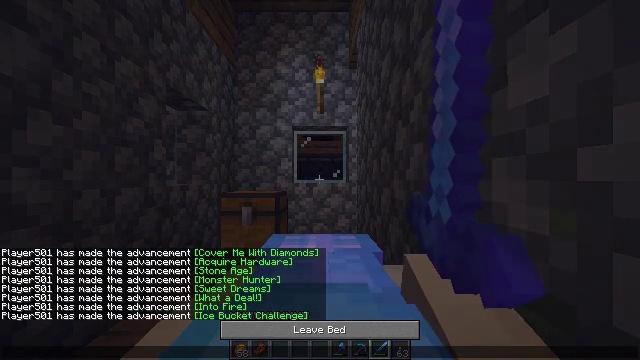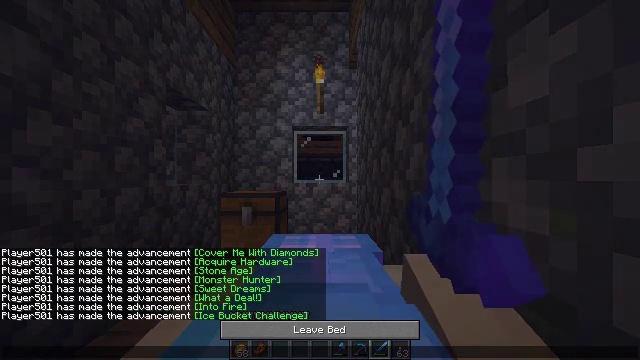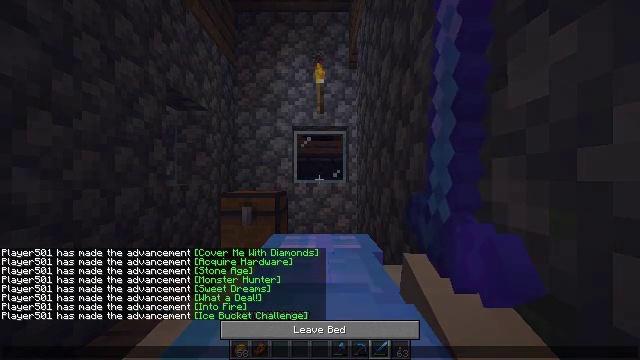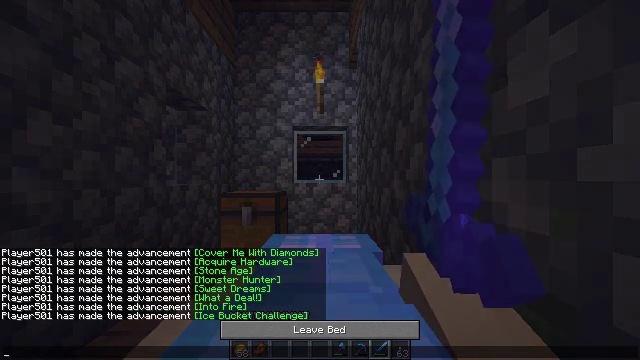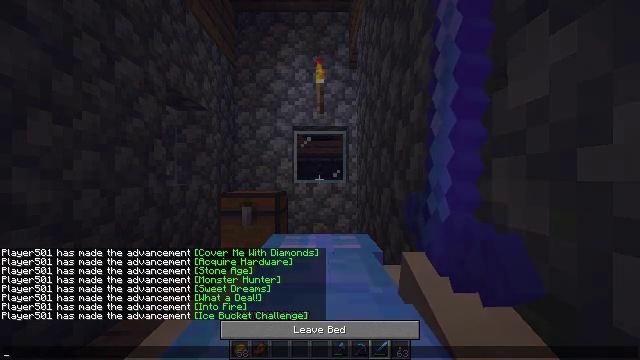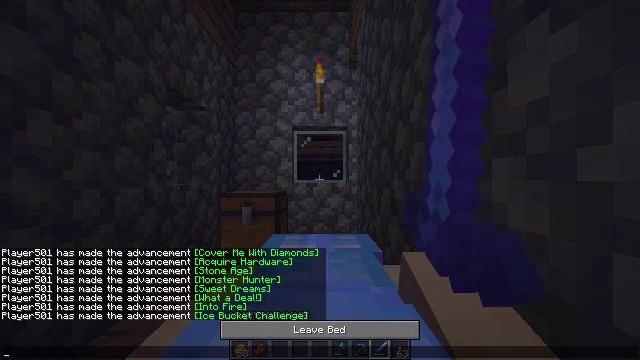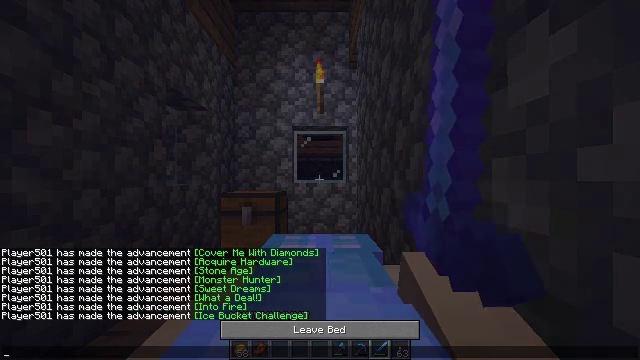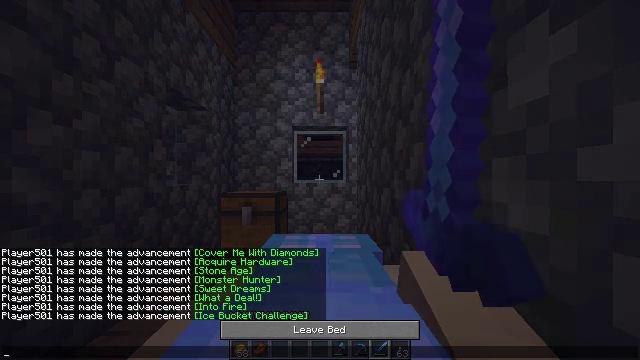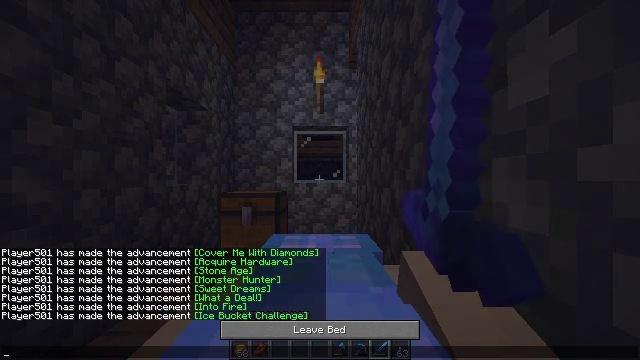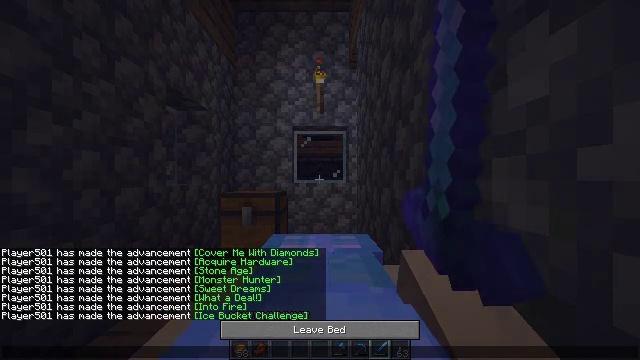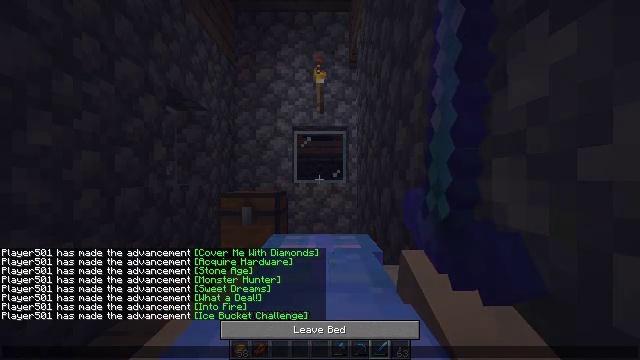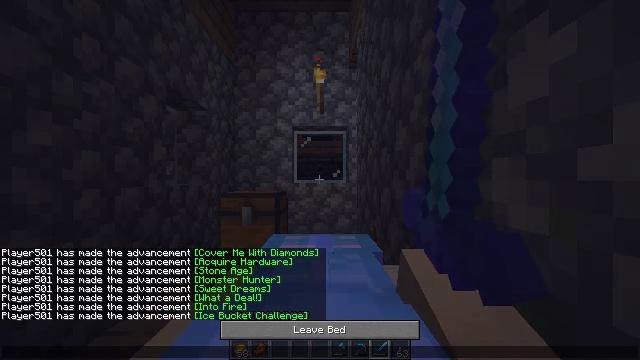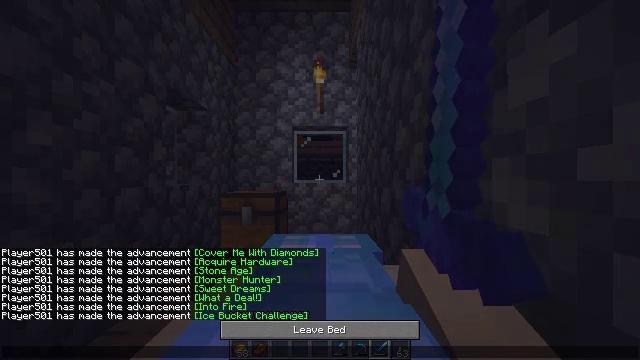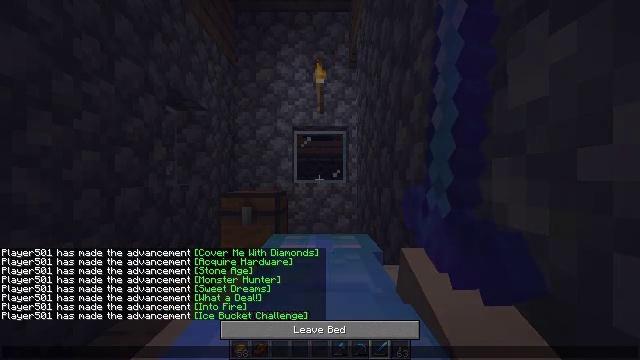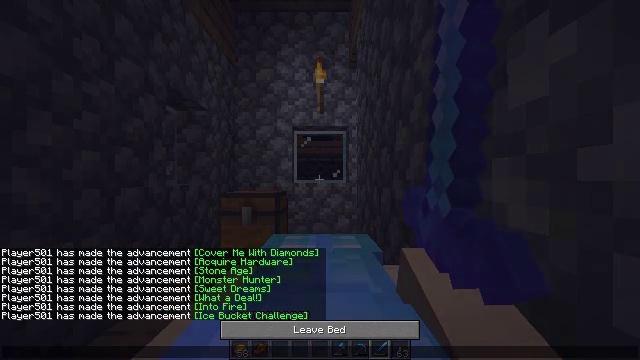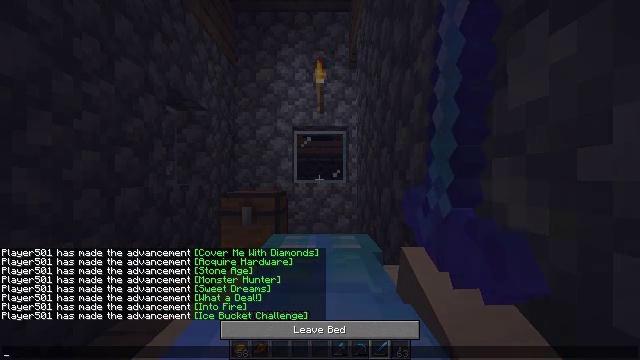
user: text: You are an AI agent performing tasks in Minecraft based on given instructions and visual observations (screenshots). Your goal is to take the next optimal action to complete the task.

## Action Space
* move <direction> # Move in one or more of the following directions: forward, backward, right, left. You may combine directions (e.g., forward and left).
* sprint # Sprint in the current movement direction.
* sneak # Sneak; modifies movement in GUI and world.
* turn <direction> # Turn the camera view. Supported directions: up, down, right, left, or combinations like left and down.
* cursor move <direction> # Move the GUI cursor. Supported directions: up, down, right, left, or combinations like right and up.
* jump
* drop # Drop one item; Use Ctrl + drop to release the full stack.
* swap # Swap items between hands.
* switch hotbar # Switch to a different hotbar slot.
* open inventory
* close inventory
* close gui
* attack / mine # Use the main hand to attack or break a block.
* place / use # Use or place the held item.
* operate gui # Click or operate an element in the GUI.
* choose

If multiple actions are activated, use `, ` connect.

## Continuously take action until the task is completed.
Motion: motion action
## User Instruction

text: Gather the chest from its place.
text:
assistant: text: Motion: no_op
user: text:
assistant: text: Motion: no_op
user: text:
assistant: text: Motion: no_op
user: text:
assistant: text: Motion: no_op
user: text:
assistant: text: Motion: no_op
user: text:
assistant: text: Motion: no_op
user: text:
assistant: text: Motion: no_op
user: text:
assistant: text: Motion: no_op
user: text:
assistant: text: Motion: no_op
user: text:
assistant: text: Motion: no_op
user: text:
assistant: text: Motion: no_op
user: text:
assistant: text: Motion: no_op
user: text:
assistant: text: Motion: no_op
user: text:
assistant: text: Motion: no_op
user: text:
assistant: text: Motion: no_op
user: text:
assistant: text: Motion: no_op
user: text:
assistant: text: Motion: no_op
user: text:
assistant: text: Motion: no_op
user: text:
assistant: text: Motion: no_op
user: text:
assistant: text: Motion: no_op
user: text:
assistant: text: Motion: no_op
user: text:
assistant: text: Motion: no_op
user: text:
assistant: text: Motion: no_op
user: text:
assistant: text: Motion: no_op
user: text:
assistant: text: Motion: no_op
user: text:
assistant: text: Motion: no_op
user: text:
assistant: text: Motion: no_op
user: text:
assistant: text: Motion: no_op
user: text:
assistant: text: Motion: no_op
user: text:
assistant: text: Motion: no_op